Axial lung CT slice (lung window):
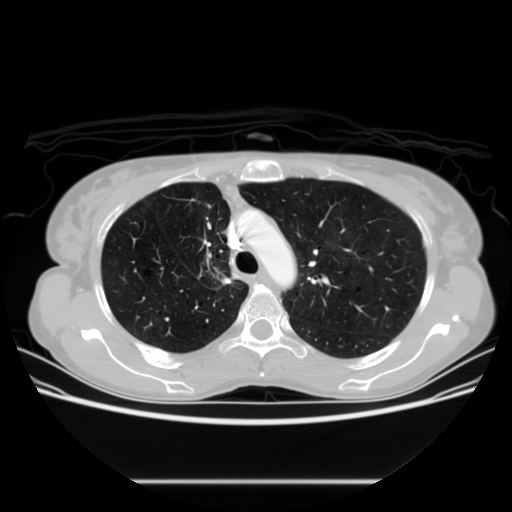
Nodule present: no